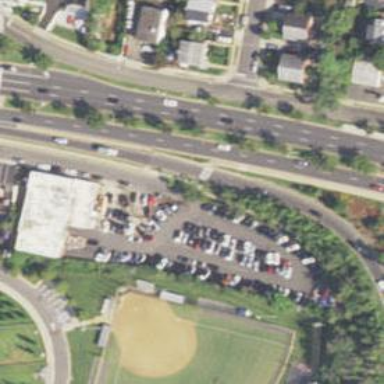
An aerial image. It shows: Car shop.